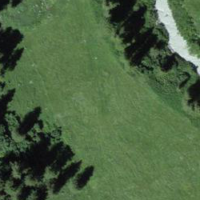
EUNIS habitat code: 26
Species observed at this site:
Dryas octopetala